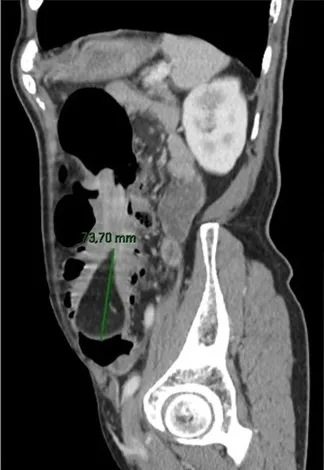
B - CT scan, sagittal section in portal venous phase: Head of the intussusceptum related to the fat densit, round formation, measuring 7.3 x 3.8 x 4.1 cm.
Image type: radiology (ct)